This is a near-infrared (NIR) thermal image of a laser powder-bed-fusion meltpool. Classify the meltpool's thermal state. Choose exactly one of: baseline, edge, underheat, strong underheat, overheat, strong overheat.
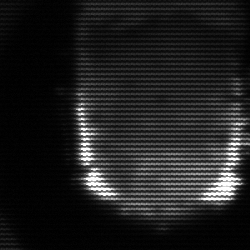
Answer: baseline